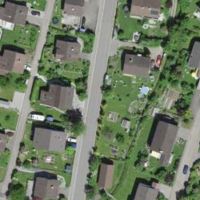
EUNIS habitat code: 54
Species observed at this site:
Lonicera acuminata